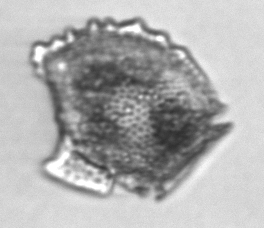
Label: Dinophysis_norvegica